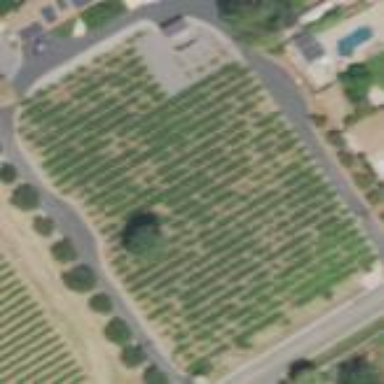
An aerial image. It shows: Vineyard with wine grapes as the crop.